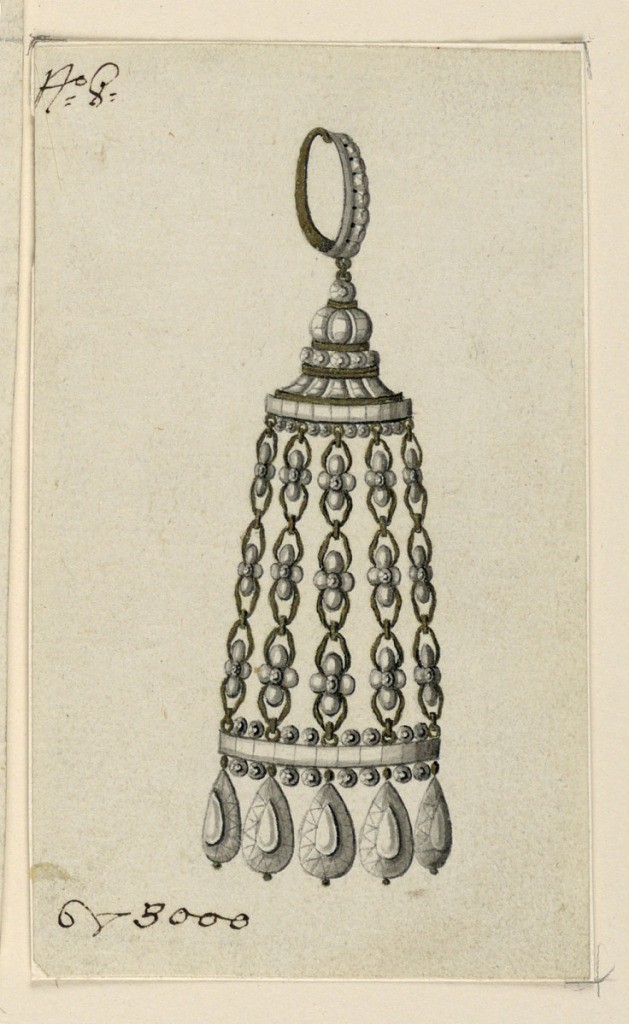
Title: Design for an Earring
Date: late 18th century
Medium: Pen and ink, brush and gray watercolor on light green paper
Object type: Drawing
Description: Jewelry design for an earring. The ring with diamonds on its front. The pendant in pavilion shape, with on top a roof and five chains with blossoms, serving as columns. Hanging from the base are five drops. Left corner below bevelled.